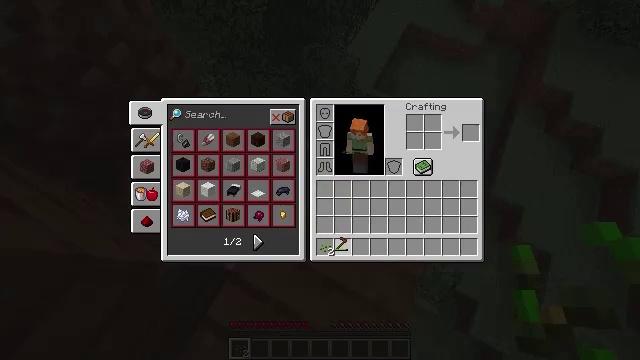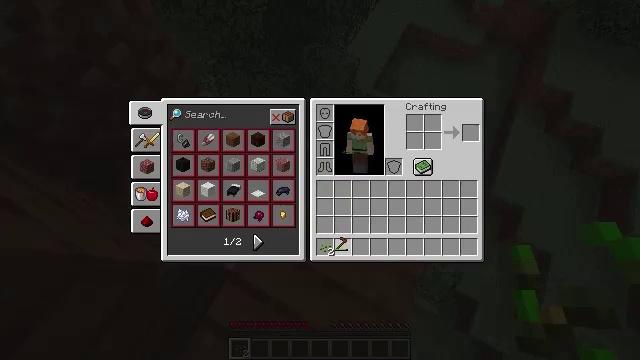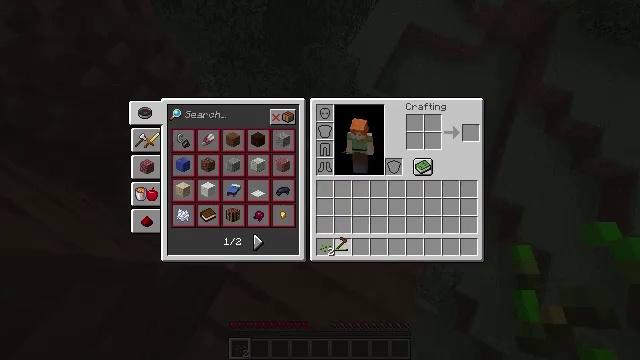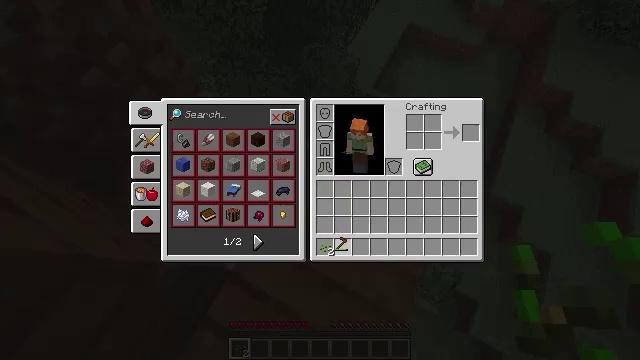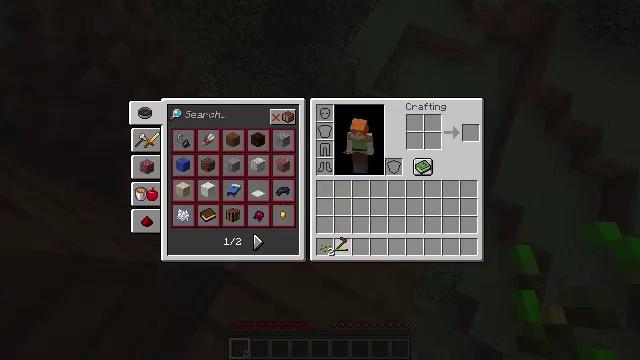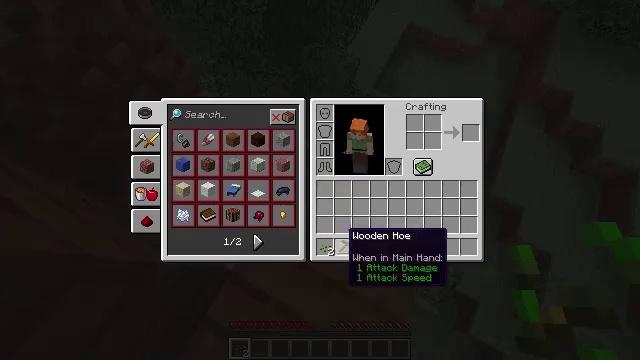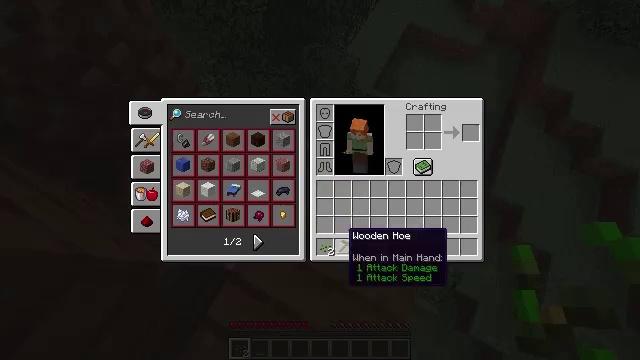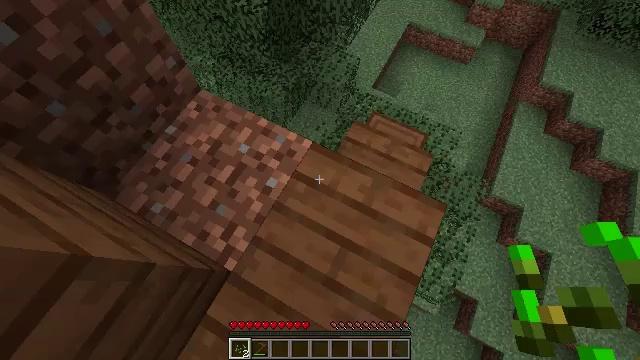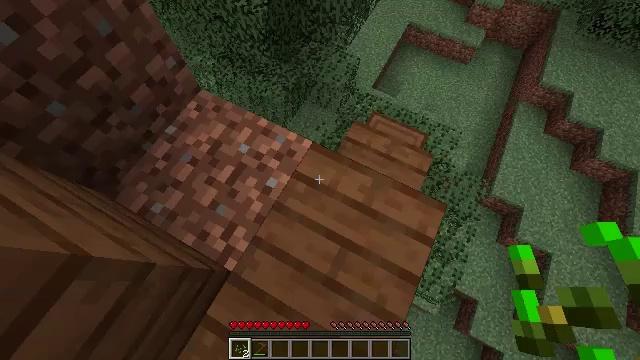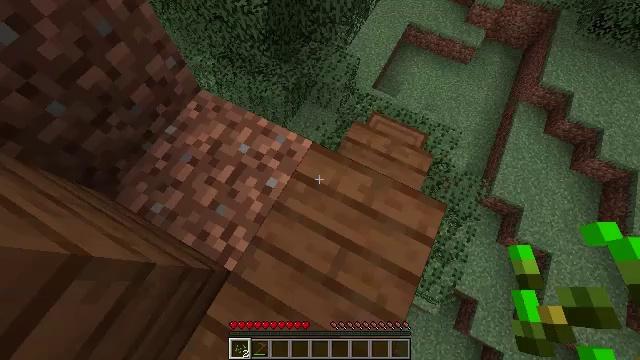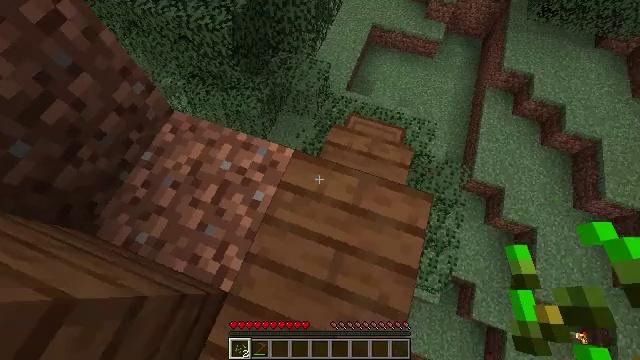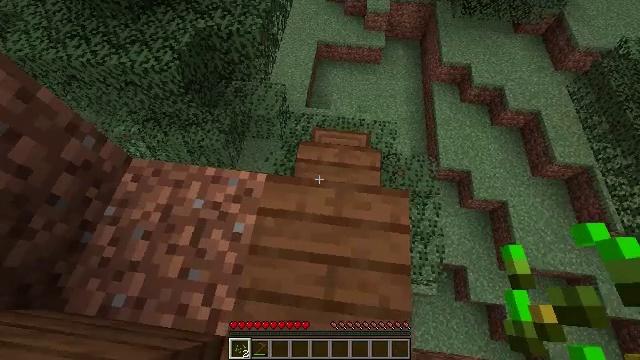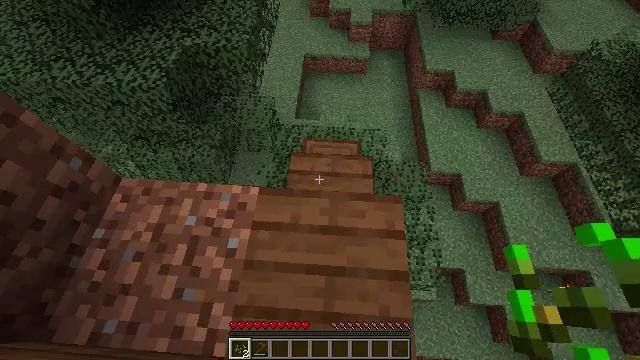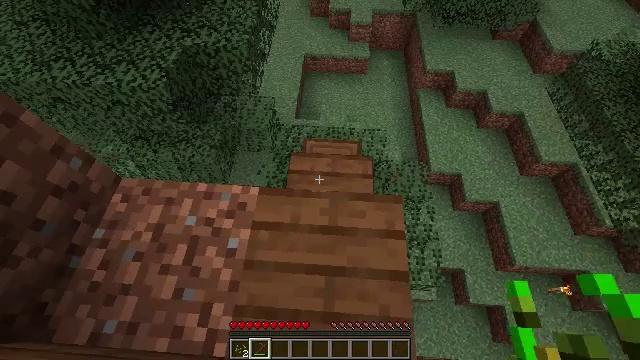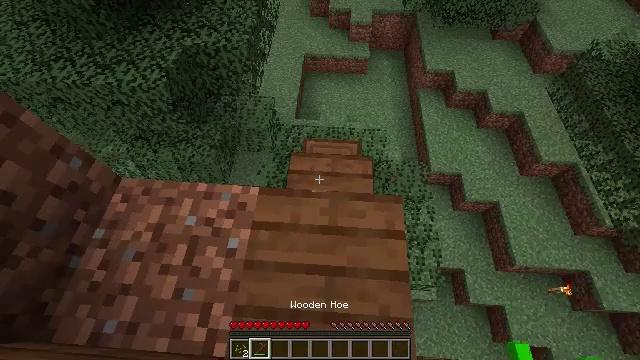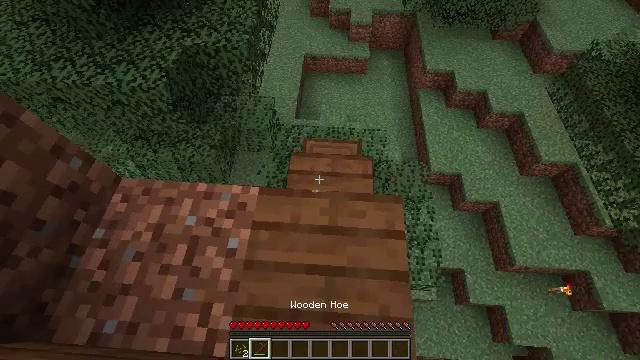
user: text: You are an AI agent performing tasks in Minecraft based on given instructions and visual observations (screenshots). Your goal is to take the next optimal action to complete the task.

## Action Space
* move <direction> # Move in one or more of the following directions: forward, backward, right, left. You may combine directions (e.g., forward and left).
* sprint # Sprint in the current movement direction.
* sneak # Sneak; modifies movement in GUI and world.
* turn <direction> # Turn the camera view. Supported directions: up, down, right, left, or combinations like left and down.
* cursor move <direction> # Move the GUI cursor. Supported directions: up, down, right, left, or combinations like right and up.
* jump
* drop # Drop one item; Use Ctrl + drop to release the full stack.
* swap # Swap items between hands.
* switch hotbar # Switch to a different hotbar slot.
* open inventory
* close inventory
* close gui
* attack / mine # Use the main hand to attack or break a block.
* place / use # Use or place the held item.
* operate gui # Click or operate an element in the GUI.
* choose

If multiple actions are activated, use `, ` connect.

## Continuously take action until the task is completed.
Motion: motion action
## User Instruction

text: Gather wheat by left-clicking on it.
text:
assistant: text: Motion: no_op
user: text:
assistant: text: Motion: no_op
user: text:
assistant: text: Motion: operate gui
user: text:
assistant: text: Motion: operate gui
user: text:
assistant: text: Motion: no_op
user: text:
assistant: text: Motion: no_op
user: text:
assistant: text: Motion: no_op
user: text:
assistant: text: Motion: close gui
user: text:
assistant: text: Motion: open inventory
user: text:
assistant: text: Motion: no_op
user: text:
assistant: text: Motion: turn right and up
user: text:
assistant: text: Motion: turn right and up
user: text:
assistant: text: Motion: turn right and up
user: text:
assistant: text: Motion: switch to hotbar 2
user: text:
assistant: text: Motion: switch to hotbar 2
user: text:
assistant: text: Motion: switch to hotbar 2
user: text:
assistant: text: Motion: no_op
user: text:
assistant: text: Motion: no_op
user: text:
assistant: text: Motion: no_op
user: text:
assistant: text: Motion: move forward
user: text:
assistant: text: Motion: move forward
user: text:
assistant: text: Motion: move forward, turn down
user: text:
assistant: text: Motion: move forward, turn down
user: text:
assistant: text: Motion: move forward, turn right
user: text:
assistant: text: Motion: move forward
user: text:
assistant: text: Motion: move forward
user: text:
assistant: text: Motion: move forward
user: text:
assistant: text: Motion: move forward
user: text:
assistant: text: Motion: move forward, turn up
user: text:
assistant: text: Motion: move forward, turn left